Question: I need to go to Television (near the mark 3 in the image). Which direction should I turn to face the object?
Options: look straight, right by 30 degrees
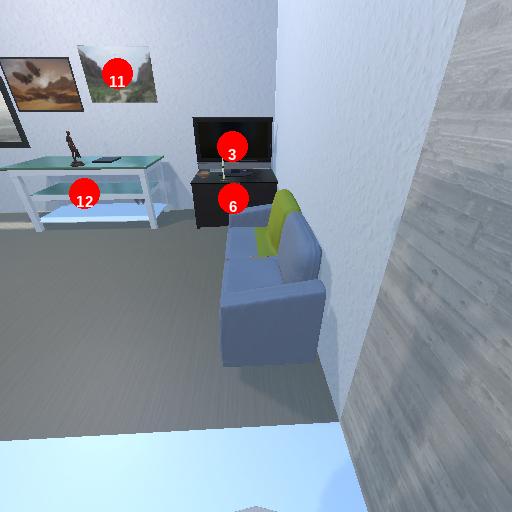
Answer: look straight